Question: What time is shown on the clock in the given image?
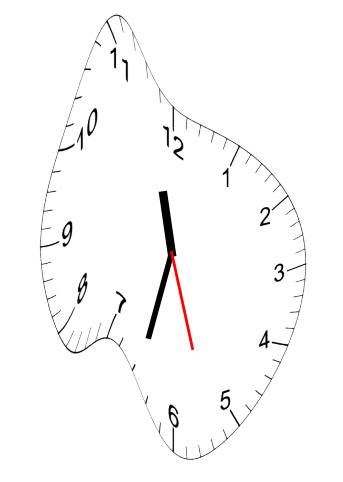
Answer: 11:32:27